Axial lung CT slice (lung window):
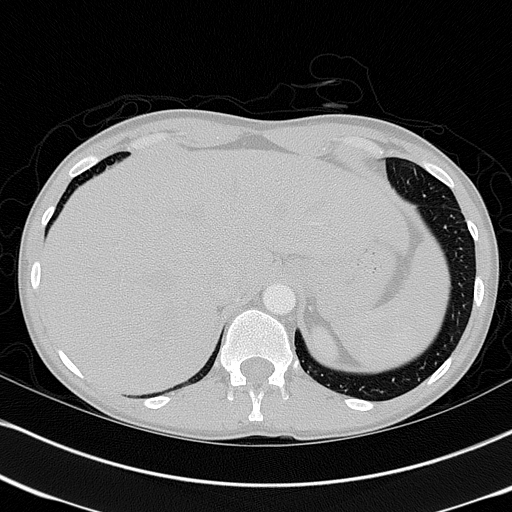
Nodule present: no